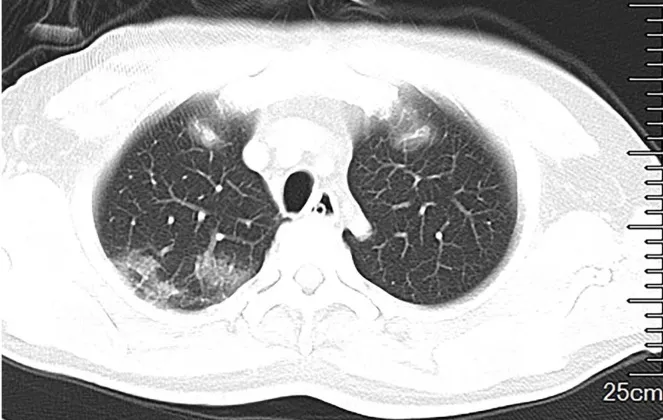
CT of chest shows patchy ground glass opacities in right upper lung, peripheral field.
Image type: radiology (ct)